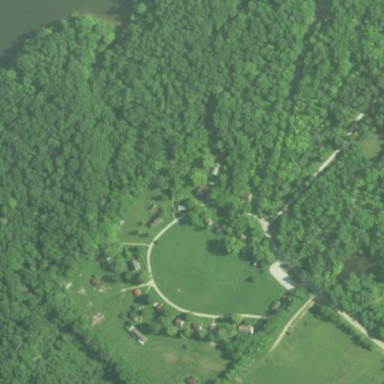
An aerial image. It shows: Open-air museum located in park.